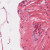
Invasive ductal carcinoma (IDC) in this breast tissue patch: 0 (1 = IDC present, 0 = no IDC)